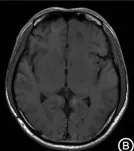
The bilateral frontal lobes showed a slightly longer and abnormal T1, T2 signal shadow with the lesion mainly on the left side (A,B).
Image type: radiology (mri)